Question: I have 10 section like a tab, but not a tab, it is button.

if i click Europe, then display data on horizontal view.Data not fixed. eg 10 , if i clicked africa then 25 data will be populated in horizontal view.
How could i do this.
I display data succesfully in first time , when click europe 10 data in to the horizontal view but in second, other buttons then it cannot be display, something went crash. and got this error log.
'''
01-13 11:30:18.090: E/AndroidRuntime(3493): java.lang.IllegalStateException: HorizontalScrollView can host only one direct child
01-13 11:30:18.090: E/AndroidRuntime(3493): at android.widget.HorizontalScrollView.addView(HorizontalScrollView.java:213)
'''
<URL>
I just solve adding this line of code.
'''
linlayout.addView(innerYello);
if(horizontalScrollview.getChildCount()>0){
horizontalScrollview.removeAllViews();
horizontalScrollview.addView(linlayout);
}else {
horizontalScrollview.addView(linlayout);
}
'''
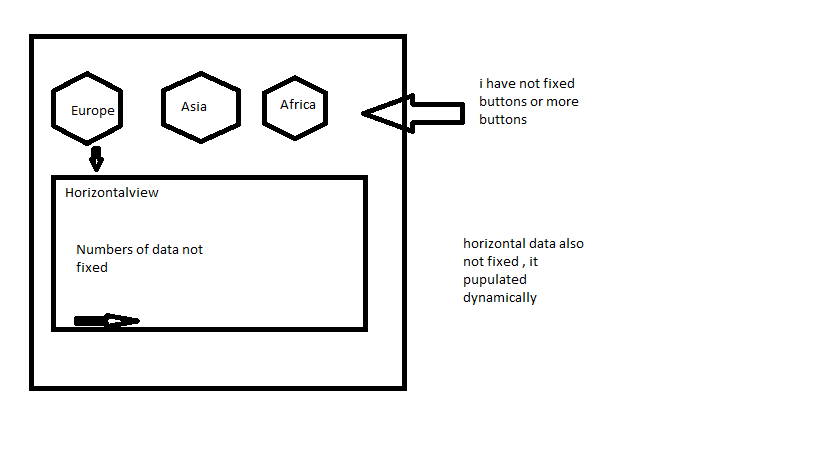
Answer: > IllegalStateException: HorizontalScrollView can host only one direct
child
means you are trying to add more then one view in 'HorizontalScrollView' .
In 'HorizontalScrollView' we only add one view as a child of 'HorizontalScrollView'. so if you want to add more view then use any container view like RelativeLayout,LinearLayout,FrameLayout,... as child of 'HorizontalScrollView' then add other views in container view instead of directly in 'HorizontalScrollView'